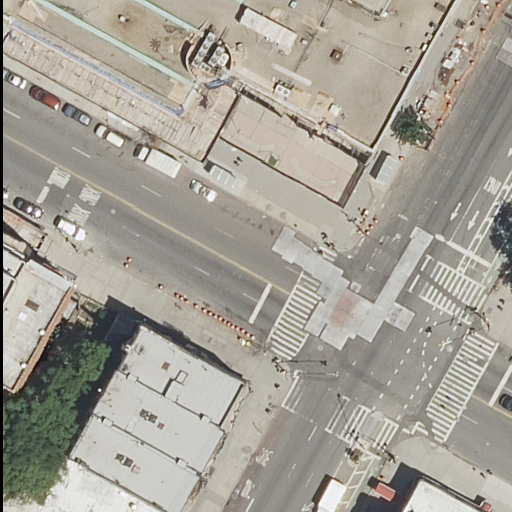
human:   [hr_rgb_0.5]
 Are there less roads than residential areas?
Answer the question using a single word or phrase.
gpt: no

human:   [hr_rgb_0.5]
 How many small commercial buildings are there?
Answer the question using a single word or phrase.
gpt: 0

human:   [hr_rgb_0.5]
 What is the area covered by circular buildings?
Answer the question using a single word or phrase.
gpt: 0m2

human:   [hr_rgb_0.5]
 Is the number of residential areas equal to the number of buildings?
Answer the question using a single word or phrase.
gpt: no

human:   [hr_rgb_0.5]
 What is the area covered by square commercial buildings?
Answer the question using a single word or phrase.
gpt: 0m2

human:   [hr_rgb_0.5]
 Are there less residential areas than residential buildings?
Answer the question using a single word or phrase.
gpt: yes

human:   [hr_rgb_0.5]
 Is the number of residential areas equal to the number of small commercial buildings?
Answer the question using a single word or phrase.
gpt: no

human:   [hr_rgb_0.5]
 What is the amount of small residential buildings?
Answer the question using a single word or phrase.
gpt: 4

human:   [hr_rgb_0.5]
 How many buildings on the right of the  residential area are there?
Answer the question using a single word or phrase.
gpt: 0

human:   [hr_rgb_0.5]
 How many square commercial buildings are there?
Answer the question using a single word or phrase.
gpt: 0

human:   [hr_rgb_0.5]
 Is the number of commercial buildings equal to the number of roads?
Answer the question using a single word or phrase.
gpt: no

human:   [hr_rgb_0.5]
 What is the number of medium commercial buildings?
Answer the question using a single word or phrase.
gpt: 0

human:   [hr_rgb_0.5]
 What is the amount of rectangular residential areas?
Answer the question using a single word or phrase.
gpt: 1

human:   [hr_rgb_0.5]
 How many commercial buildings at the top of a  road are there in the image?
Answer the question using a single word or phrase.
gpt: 0

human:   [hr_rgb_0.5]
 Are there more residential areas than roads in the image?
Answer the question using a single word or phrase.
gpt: no

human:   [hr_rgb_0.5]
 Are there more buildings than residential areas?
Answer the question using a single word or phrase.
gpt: yes

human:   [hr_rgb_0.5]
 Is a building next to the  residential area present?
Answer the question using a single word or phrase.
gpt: yes

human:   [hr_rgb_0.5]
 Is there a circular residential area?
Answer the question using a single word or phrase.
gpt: no

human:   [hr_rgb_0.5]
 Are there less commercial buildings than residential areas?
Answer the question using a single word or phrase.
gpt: yes

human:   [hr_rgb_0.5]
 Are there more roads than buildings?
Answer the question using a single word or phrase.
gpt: yes

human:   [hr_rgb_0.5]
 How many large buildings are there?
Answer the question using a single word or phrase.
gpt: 2

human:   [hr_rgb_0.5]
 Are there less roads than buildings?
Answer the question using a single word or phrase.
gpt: no

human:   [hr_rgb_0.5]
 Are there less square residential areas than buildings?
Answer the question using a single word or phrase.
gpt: yes

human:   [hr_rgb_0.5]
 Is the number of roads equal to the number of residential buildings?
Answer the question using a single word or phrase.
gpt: no

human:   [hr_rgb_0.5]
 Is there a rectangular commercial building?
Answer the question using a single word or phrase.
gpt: no

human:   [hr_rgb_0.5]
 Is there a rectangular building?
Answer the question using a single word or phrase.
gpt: yes

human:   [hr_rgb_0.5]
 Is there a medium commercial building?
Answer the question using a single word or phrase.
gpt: no

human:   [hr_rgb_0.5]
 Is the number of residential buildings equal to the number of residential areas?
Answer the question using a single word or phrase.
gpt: no

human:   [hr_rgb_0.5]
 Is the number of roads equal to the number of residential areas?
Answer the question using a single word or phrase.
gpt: no

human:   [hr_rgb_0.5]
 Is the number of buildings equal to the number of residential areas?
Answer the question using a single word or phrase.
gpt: no

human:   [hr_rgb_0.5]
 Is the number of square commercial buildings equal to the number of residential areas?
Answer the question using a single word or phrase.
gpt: no

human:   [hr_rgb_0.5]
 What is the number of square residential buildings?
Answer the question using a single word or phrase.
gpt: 0

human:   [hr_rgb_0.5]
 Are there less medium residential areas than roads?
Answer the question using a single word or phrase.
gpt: yes

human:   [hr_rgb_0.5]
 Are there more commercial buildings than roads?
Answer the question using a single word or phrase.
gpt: no

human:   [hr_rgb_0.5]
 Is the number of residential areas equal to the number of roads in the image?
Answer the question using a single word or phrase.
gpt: no

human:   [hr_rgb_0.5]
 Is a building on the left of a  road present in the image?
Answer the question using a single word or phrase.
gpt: yes